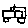
Label: car